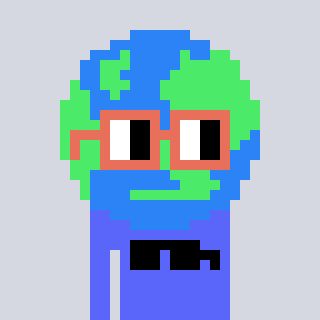
a pixel art character with square orange glasses, a earth-shaped head and a purple-colored body on a cool background